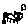
Label: cat